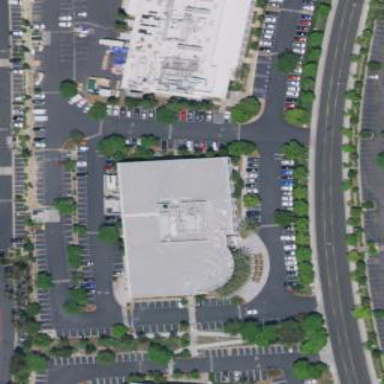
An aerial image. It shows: Industrial office building.